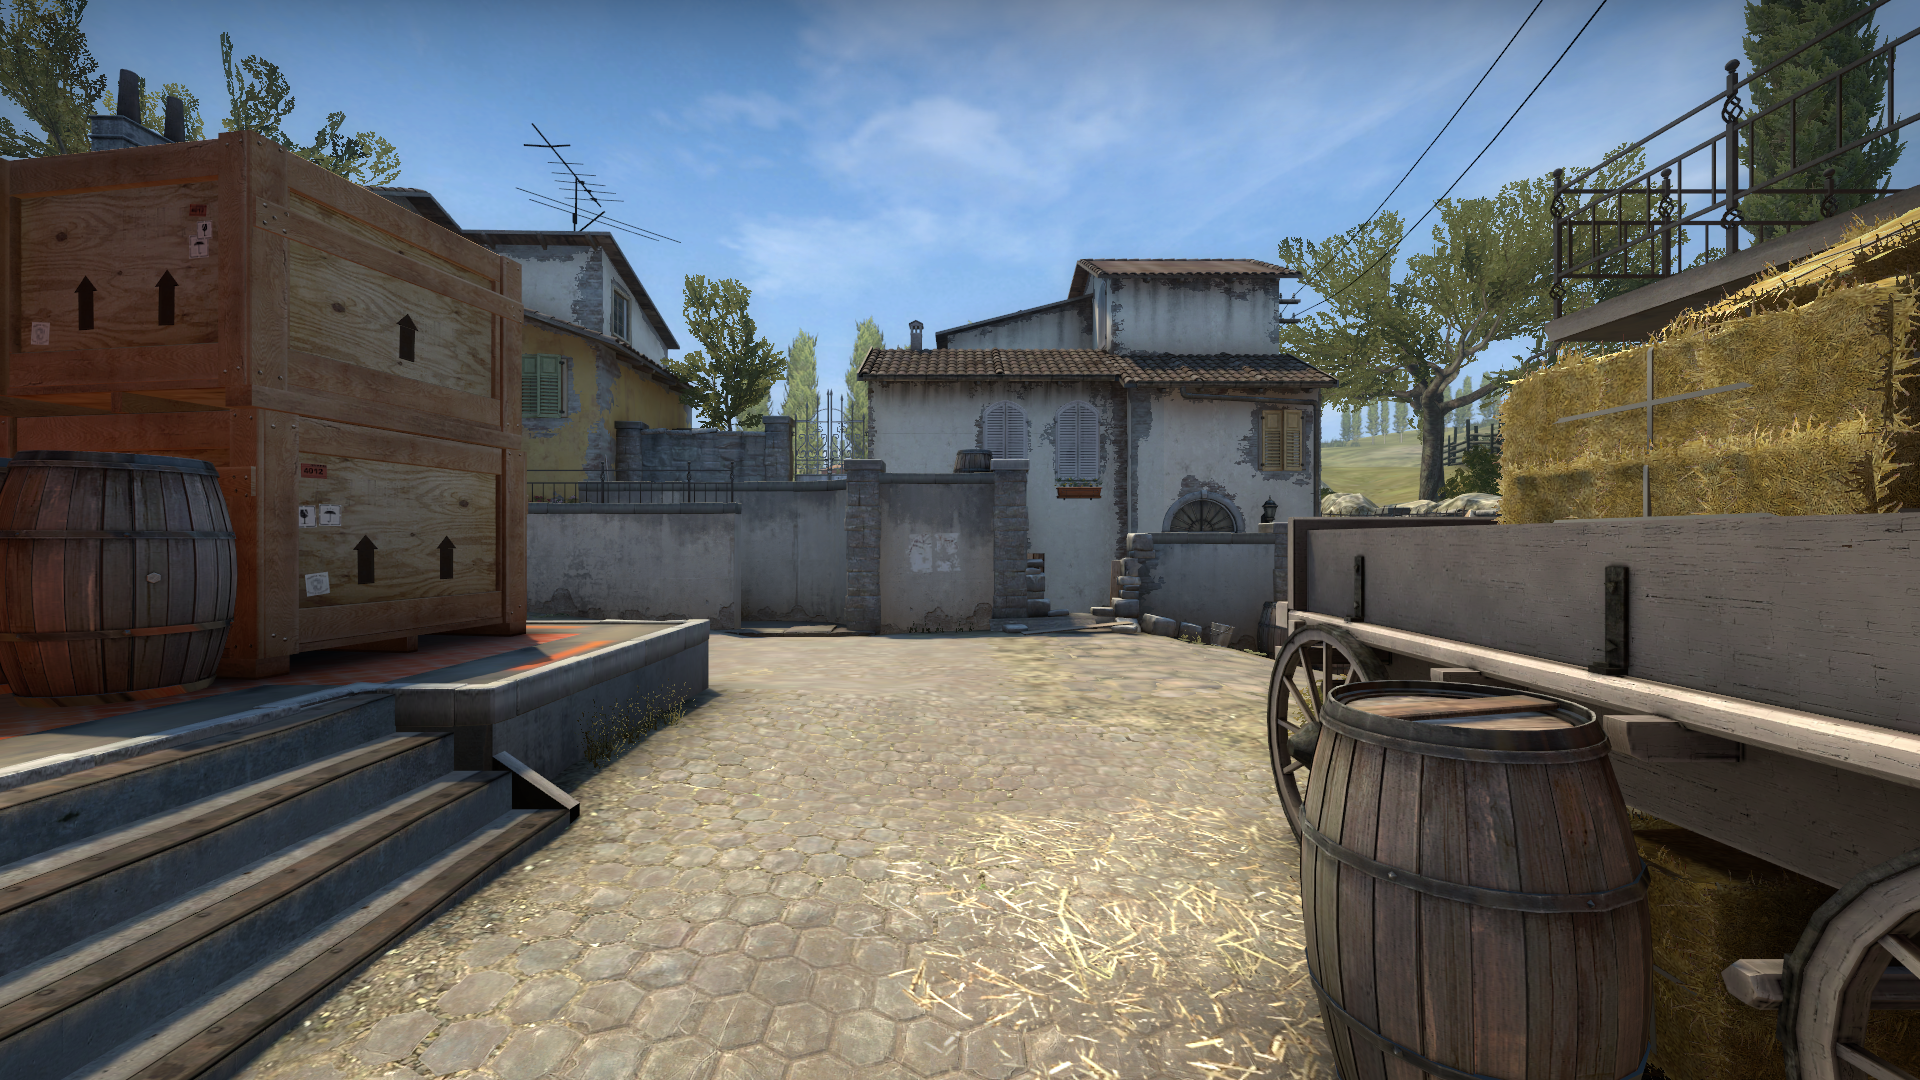
Map: de_inferno